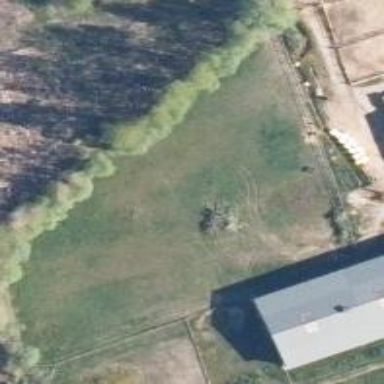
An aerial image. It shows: Fence surrounding equestrian pitch for leisure land activities.